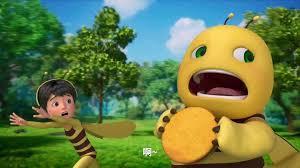
Label: nailong